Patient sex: F
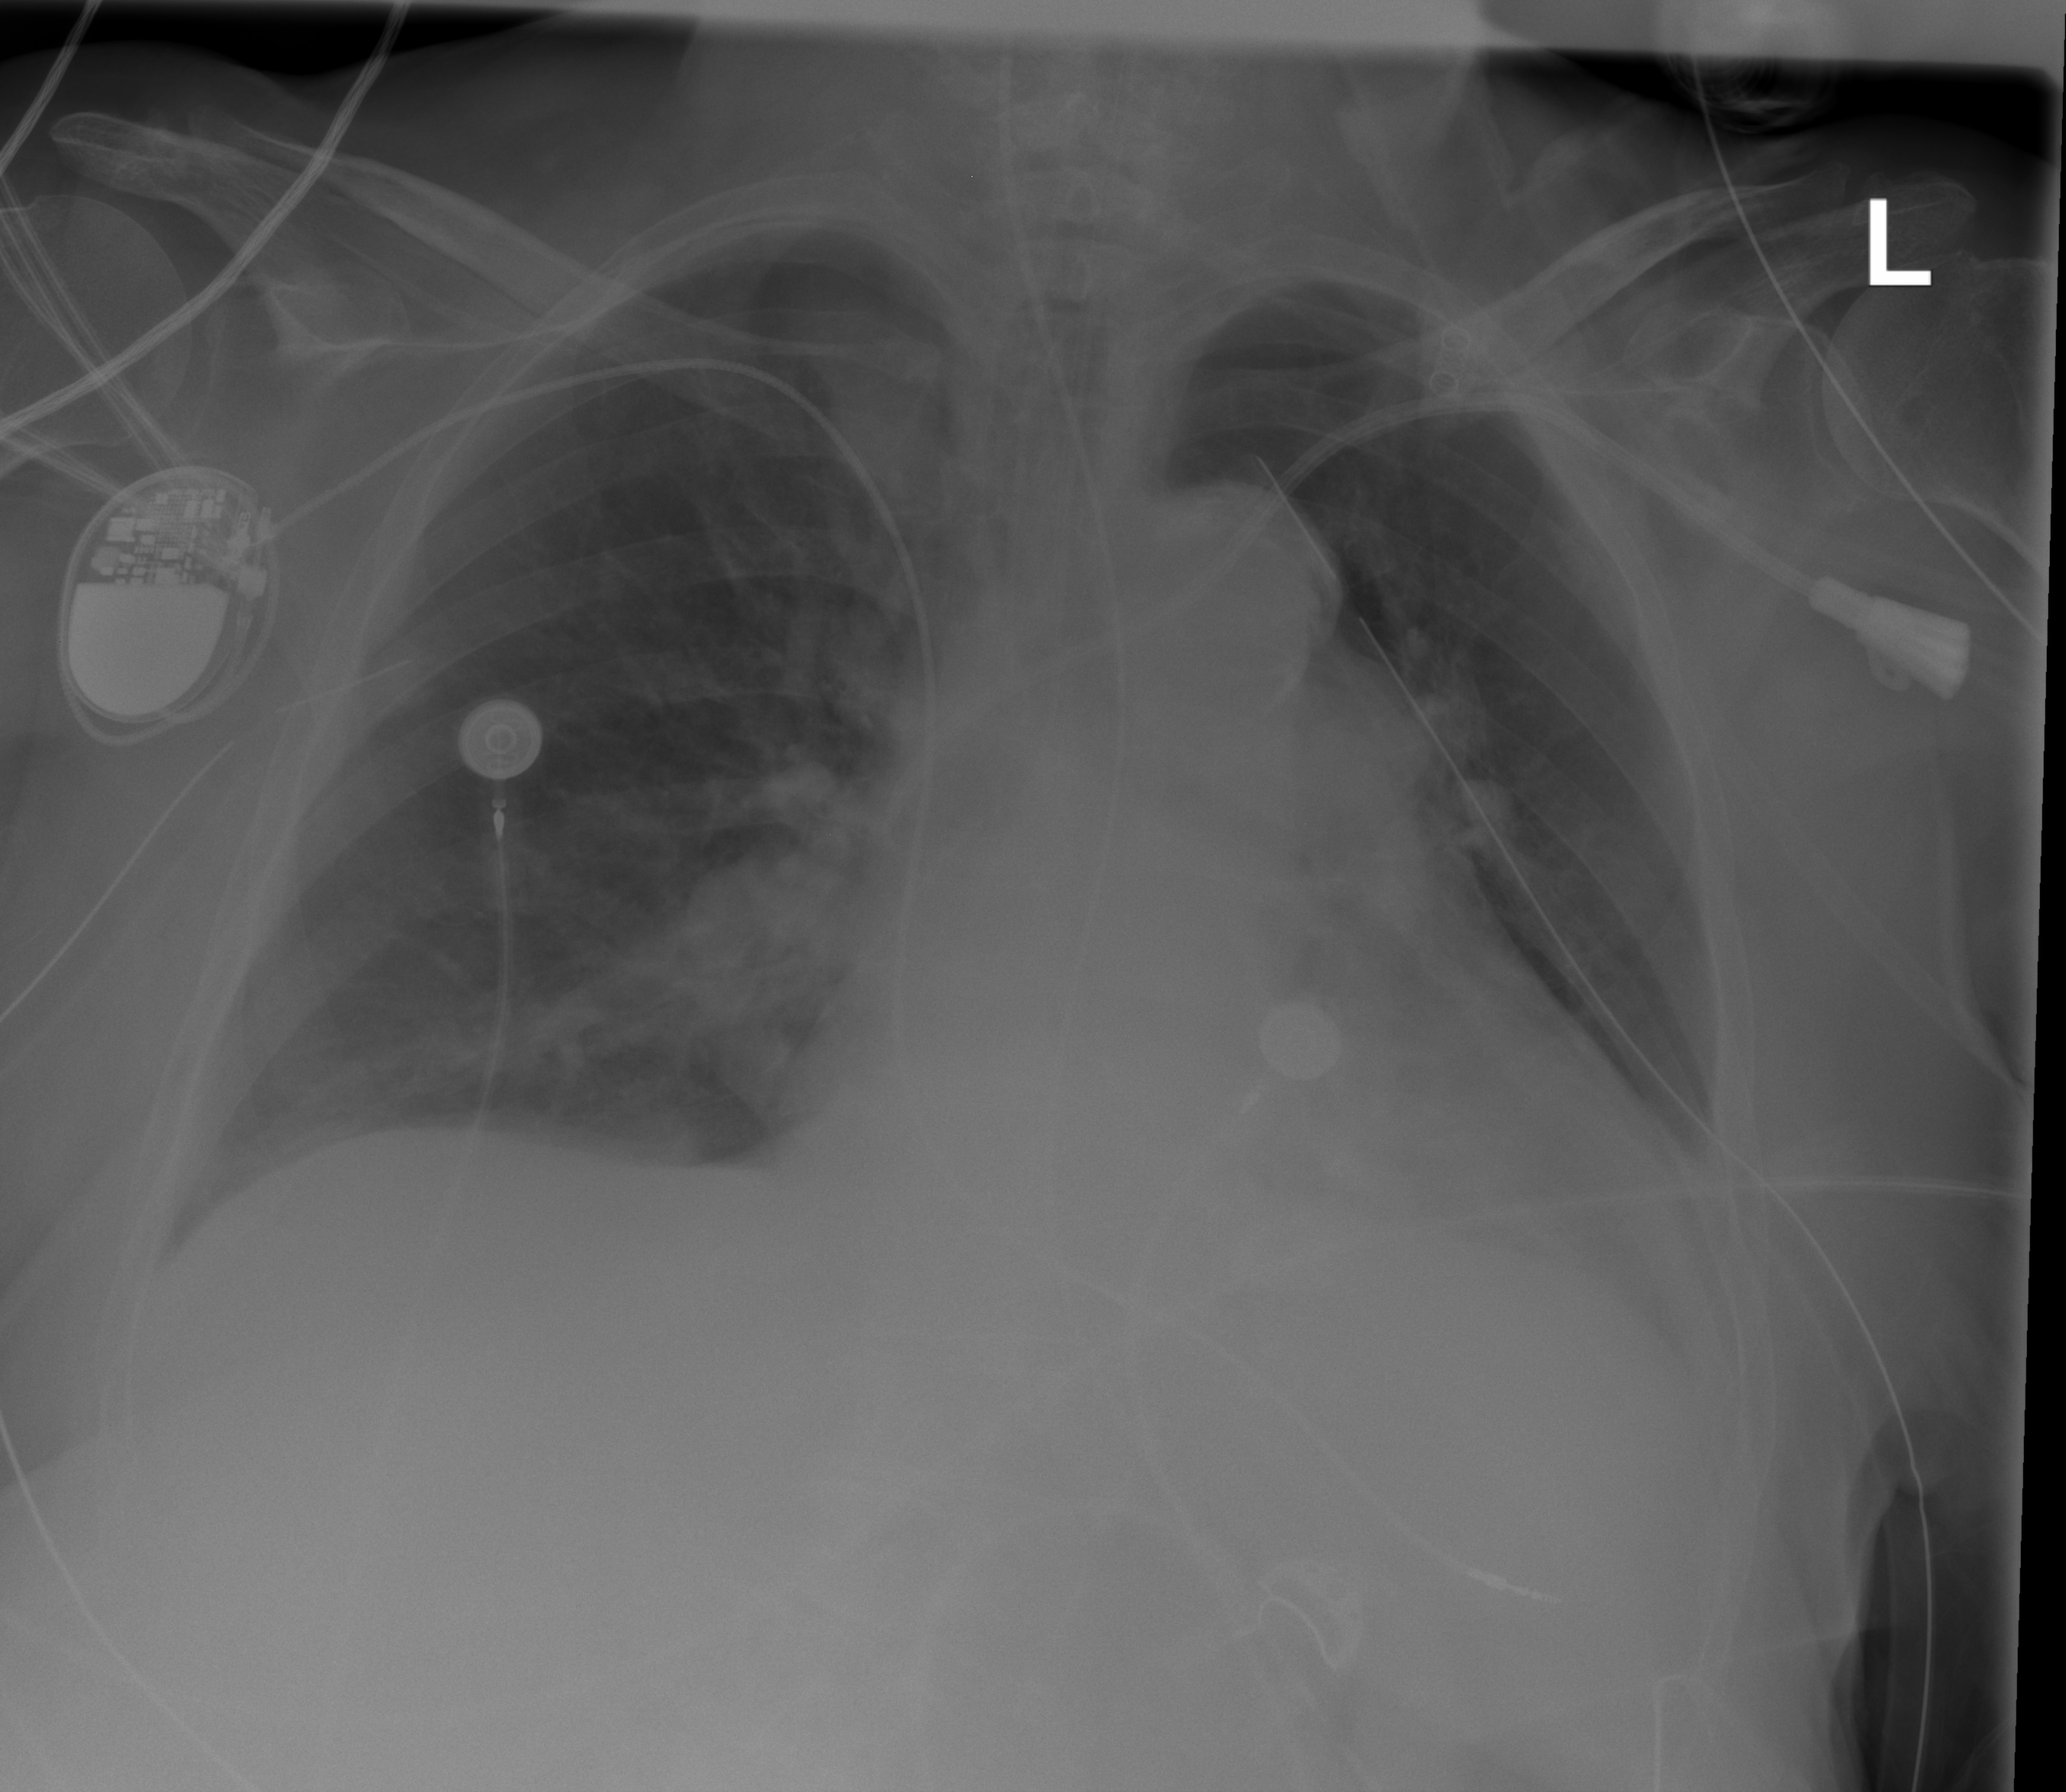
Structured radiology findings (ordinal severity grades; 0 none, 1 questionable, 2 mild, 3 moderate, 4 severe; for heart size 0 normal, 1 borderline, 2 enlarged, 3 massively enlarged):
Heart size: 1
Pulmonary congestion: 0
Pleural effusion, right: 0
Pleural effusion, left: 1
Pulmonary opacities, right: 2
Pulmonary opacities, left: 0
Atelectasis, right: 2
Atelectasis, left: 2